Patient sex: M
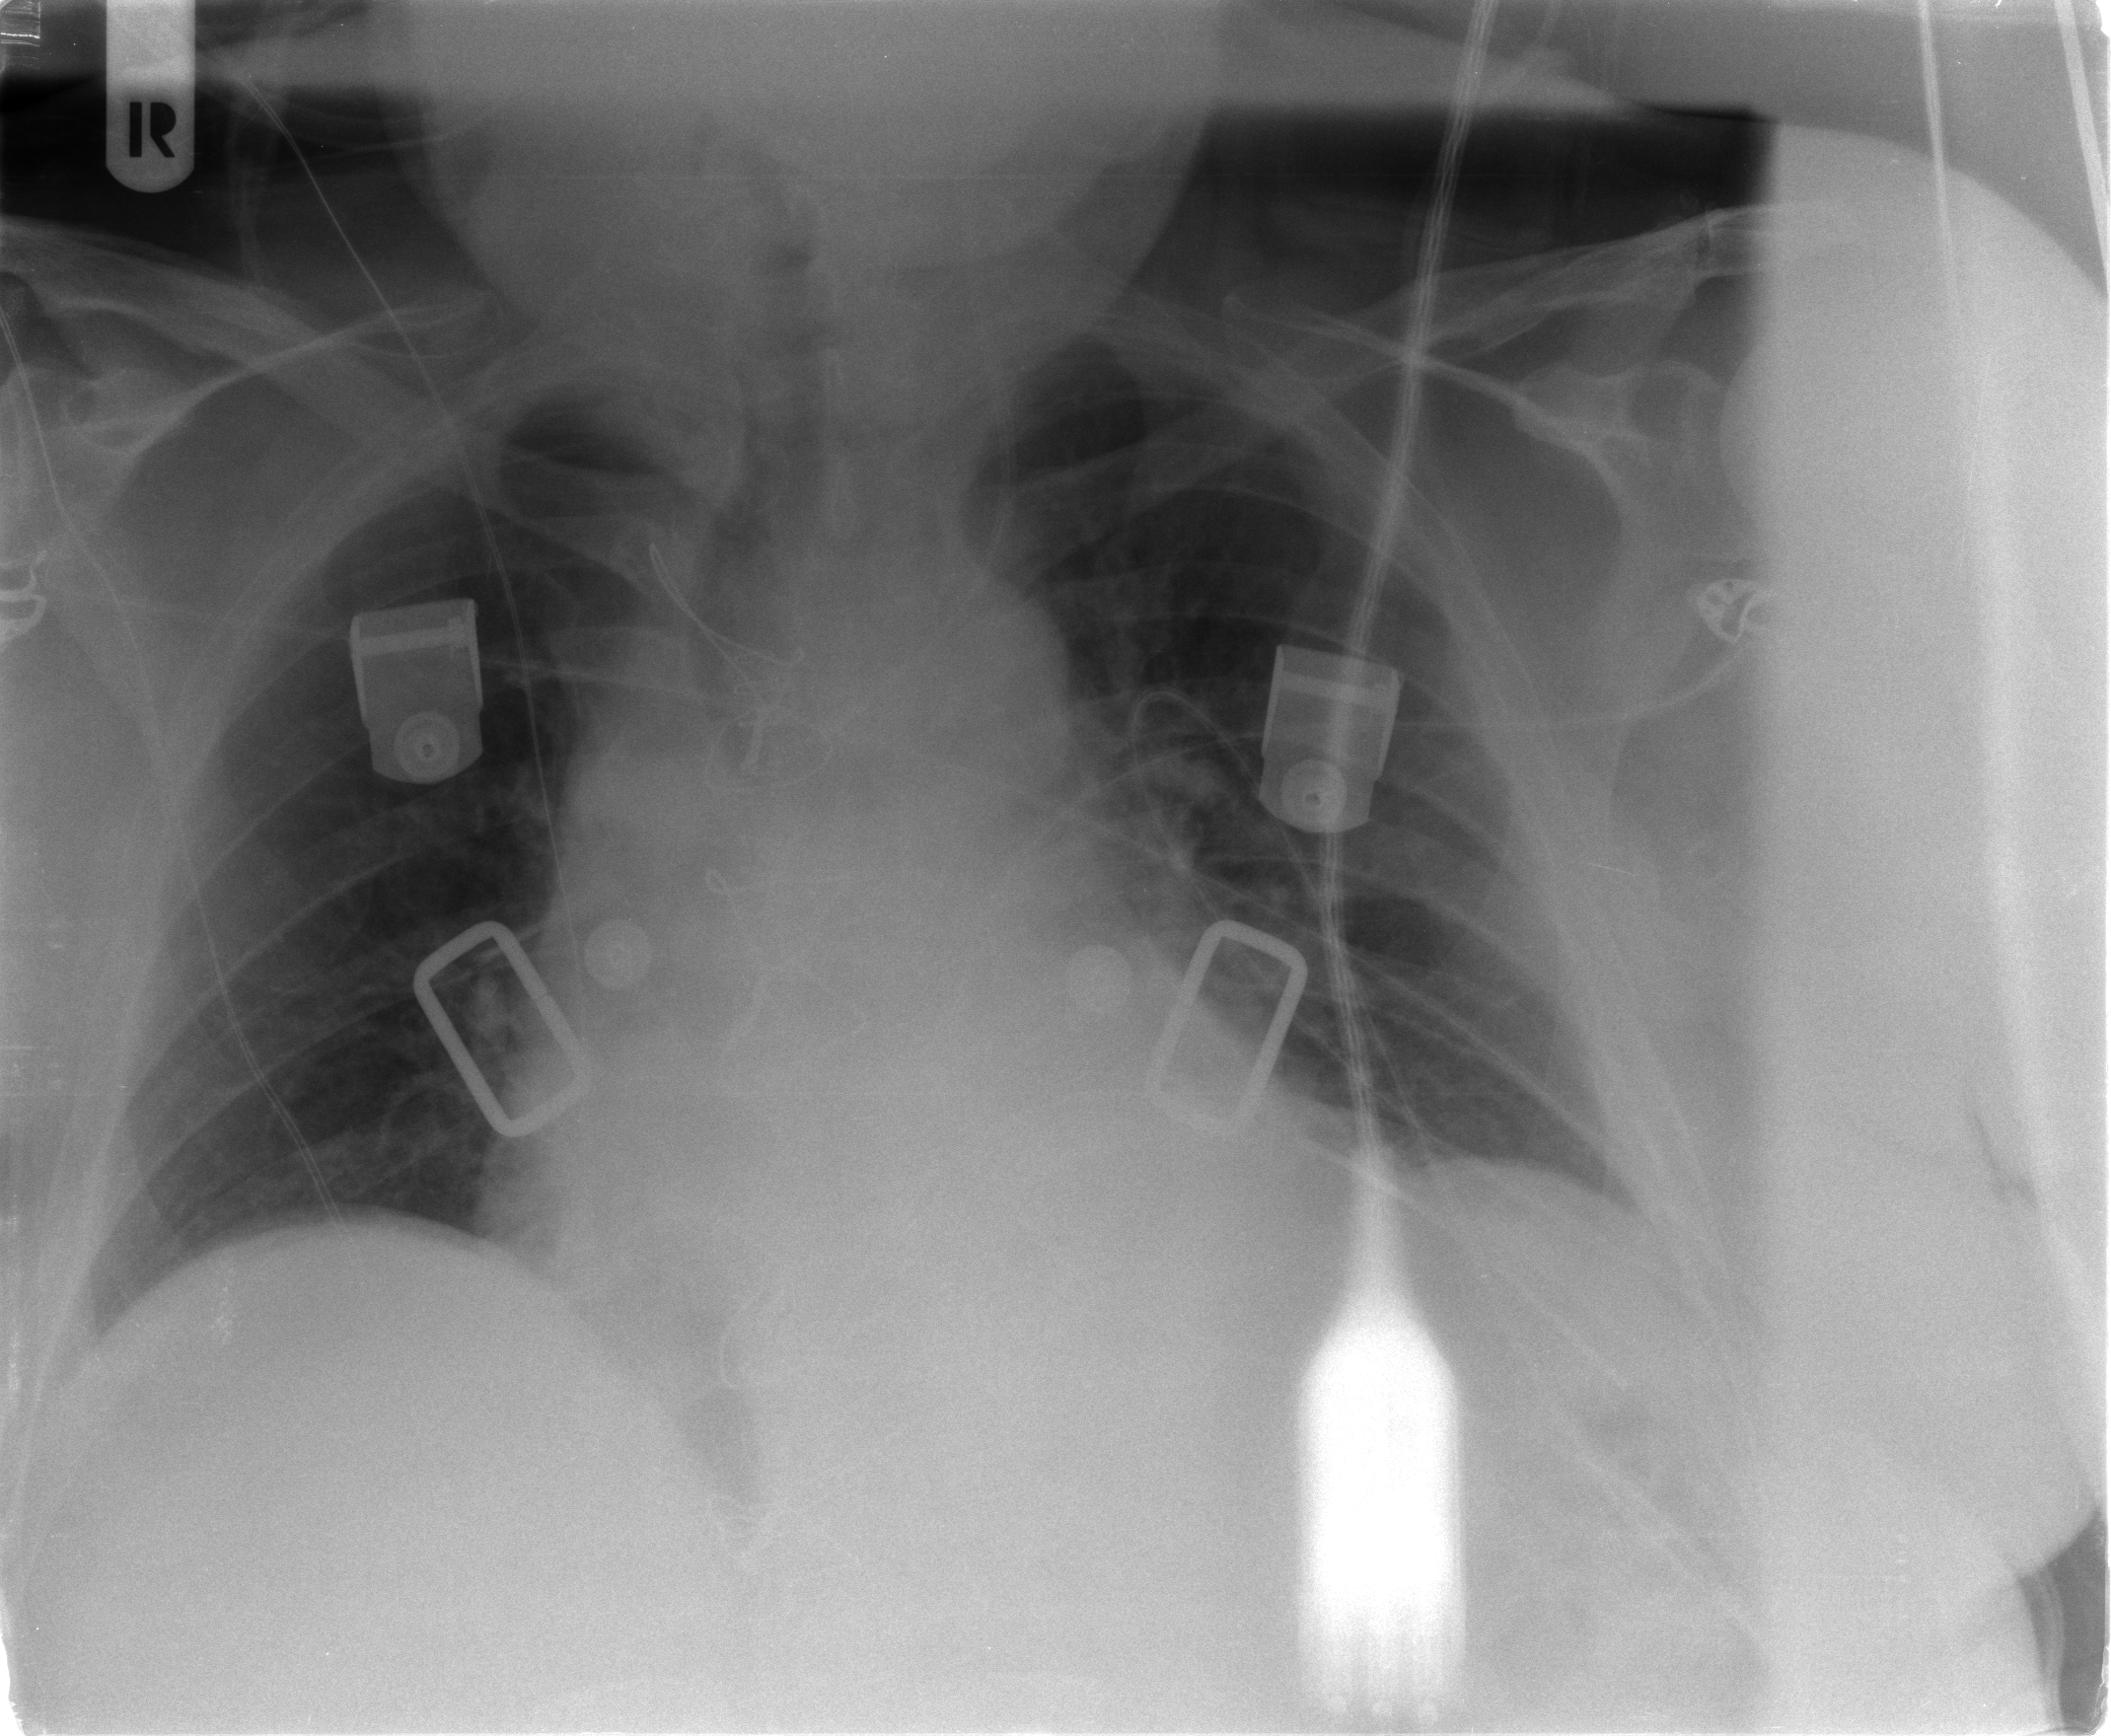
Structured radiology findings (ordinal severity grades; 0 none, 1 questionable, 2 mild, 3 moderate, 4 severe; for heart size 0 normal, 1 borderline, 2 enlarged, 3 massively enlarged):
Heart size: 2
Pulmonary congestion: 1
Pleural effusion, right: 0
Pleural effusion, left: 1
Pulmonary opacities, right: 0
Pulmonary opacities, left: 0
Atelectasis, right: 2
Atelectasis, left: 2